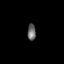
Tissue: skin
Cell type: Fibroblasts
Senescence score: 0.7153
Nuclear area (px): 134
Mean DAPI intensity: 106.478